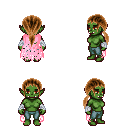
a pixel art fantasy rpg character, female body template, orc, green skin, pink tattered cape, teal pants, brown ponytail hairstyle, white cloth bandages, four views (front, back, left, right), 2x2 character sprite sheet, small pixel art, hard edges, no anti-aliasing